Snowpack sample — Rabbit Ears Pass, Jackson County, Colorado, USA (12/17/25, 1:08 PM MST)
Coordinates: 40.387, -106.625
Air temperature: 34 °F
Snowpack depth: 46 cm
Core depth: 10 cm
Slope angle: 6°, slope face: 165°
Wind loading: medium
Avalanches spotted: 0
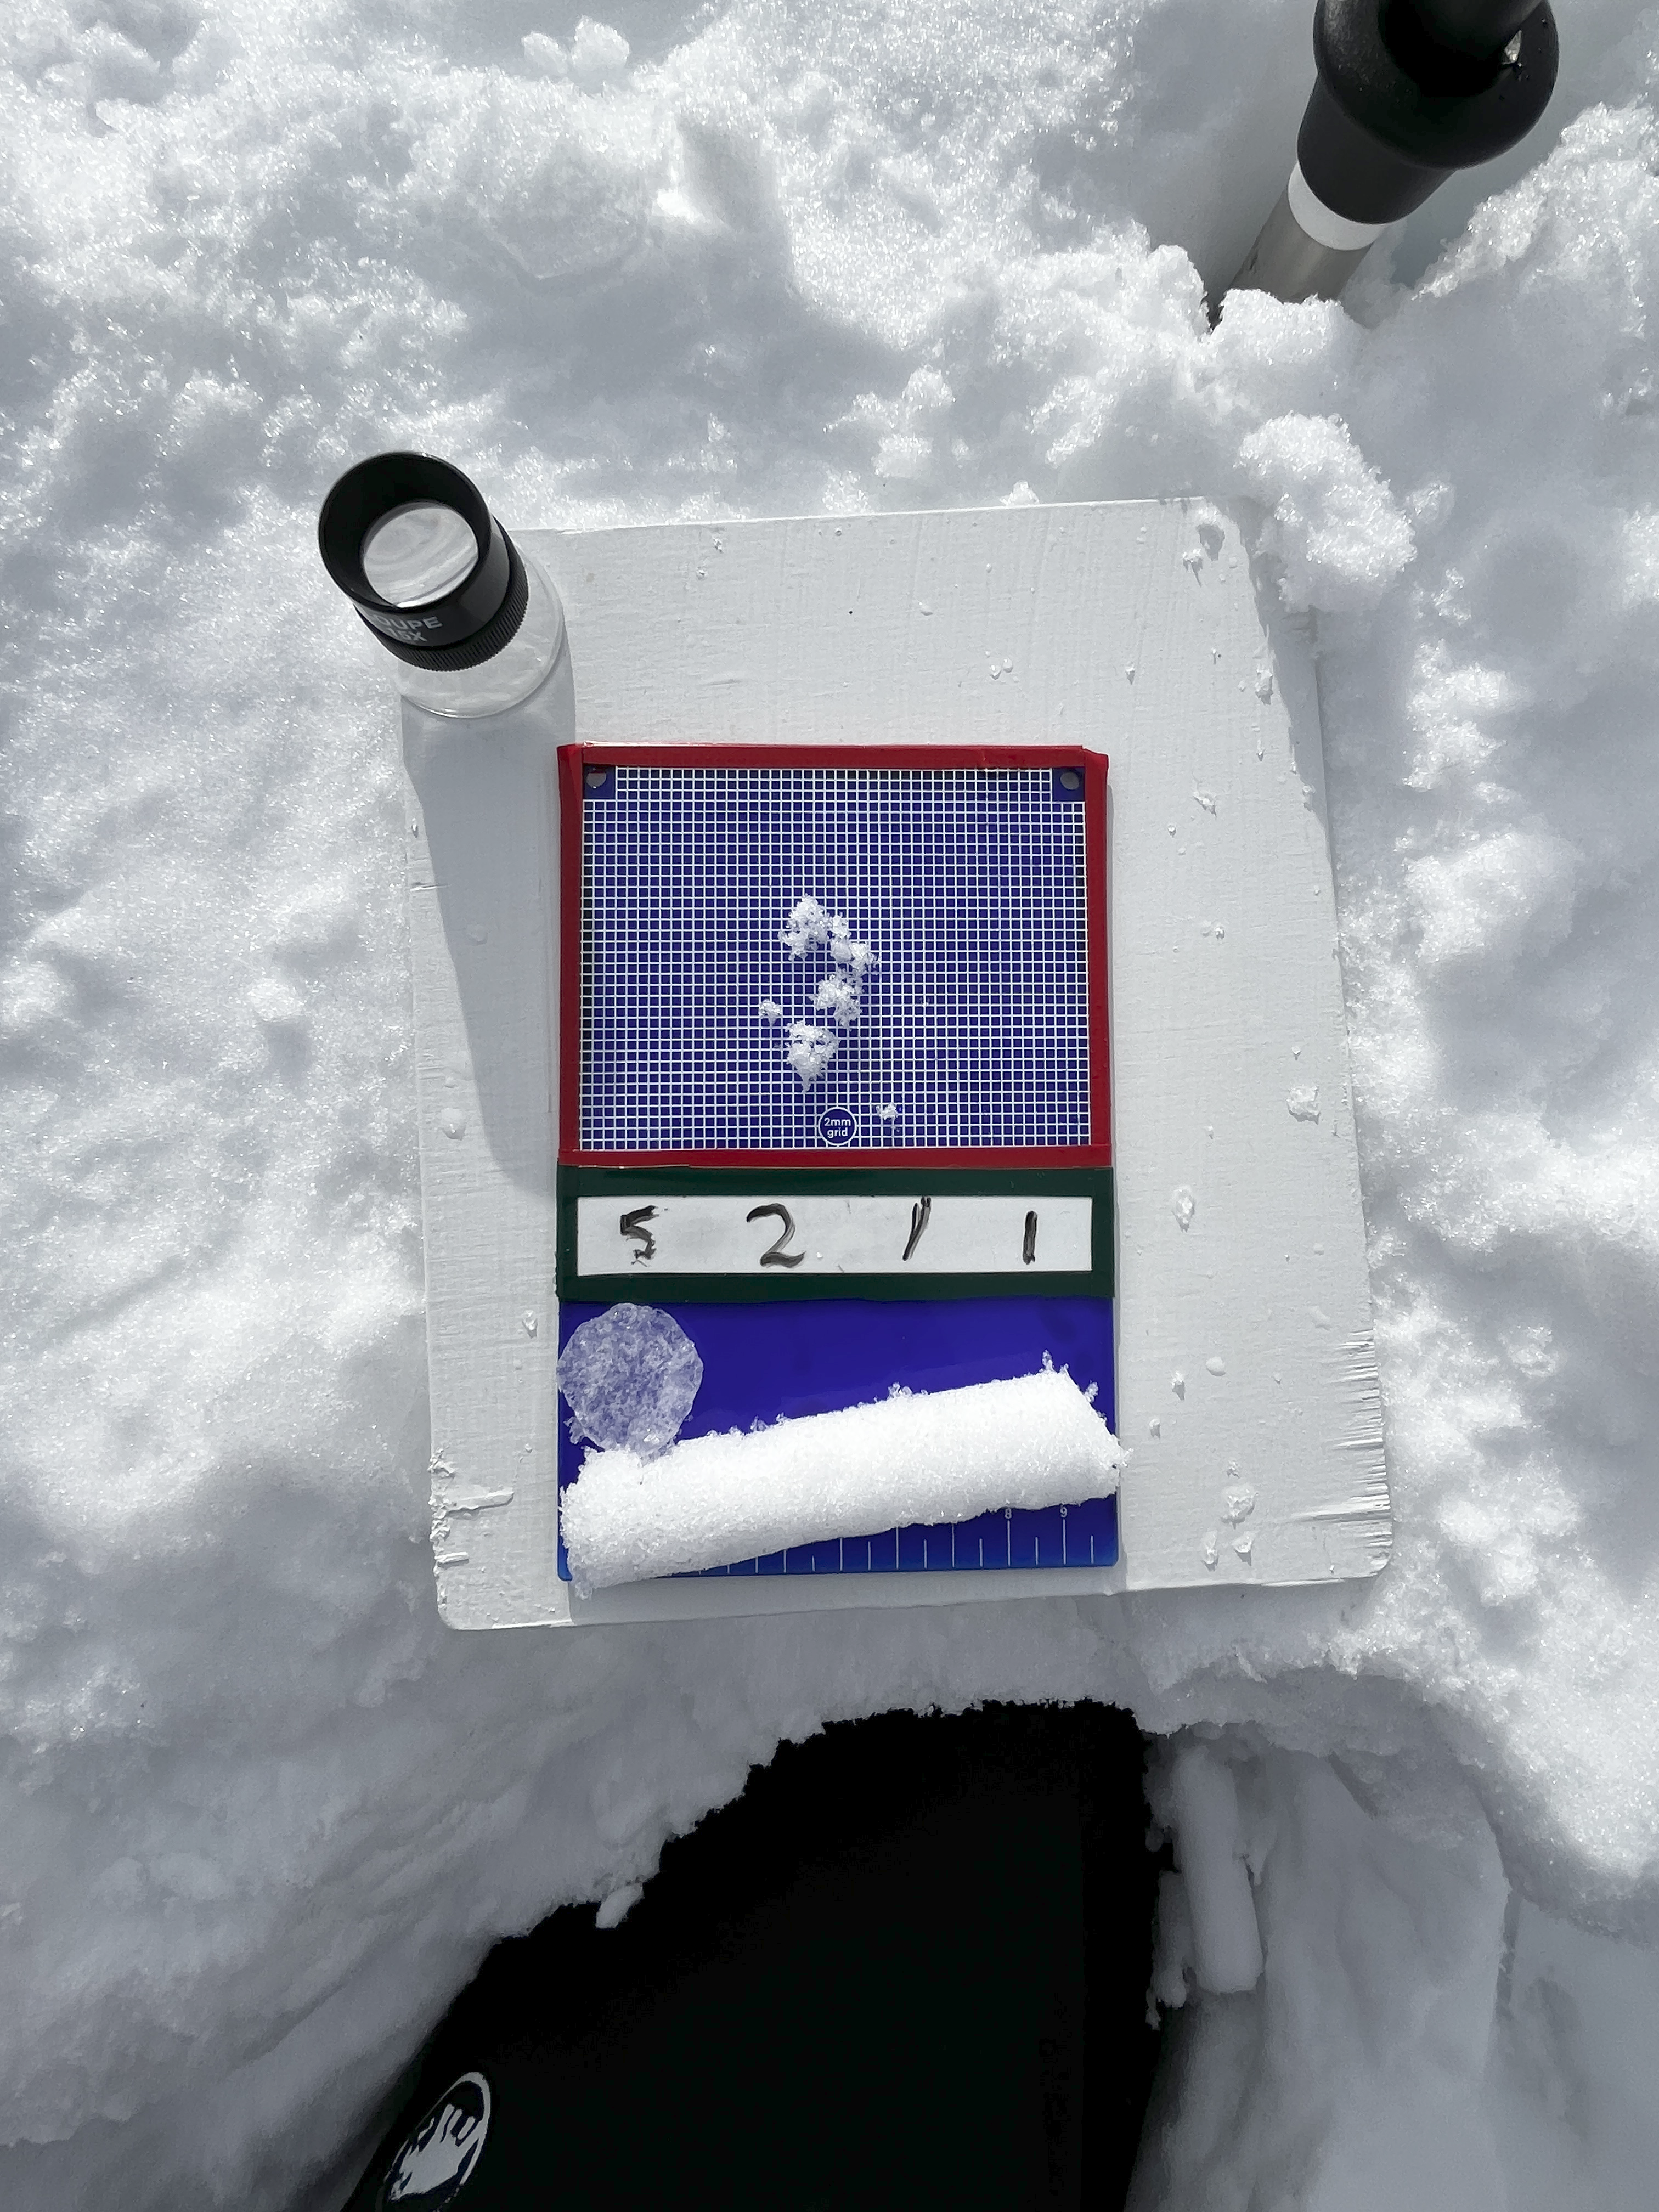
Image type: crystal_card
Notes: No avalanches spotted nearby, although collected in a meadowy area with minimal risk on this face of the pass.